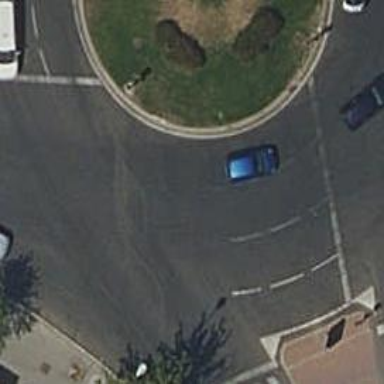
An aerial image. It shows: Tertiary road with asphalt surface leading to roundabout.